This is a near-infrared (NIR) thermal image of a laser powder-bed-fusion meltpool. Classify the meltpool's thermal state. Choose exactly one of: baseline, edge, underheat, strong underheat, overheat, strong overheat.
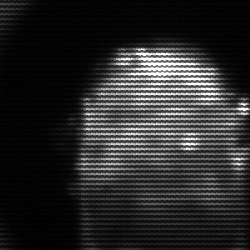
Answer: baseline